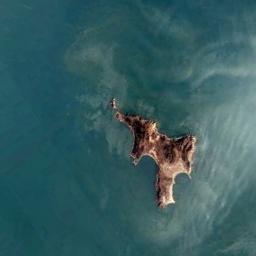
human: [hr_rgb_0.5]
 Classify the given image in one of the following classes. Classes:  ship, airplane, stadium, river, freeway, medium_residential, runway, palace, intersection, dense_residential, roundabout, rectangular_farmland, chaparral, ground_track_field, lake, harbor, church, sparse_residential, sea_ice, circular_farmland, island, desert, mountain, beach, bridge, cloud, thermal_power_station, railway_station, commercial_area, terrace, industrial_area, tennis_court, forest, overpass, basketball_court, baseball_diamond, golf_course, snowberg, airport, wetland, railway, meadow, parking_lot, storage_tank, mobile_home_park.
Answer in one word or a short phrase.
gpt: island